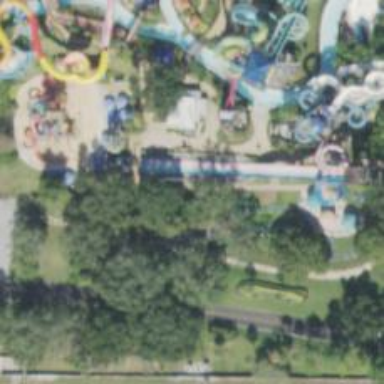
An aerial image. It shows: Water slide attraction.